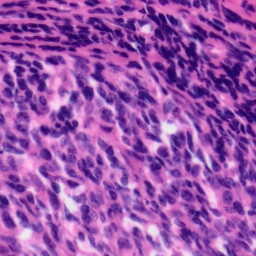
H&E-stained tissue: Tonsil